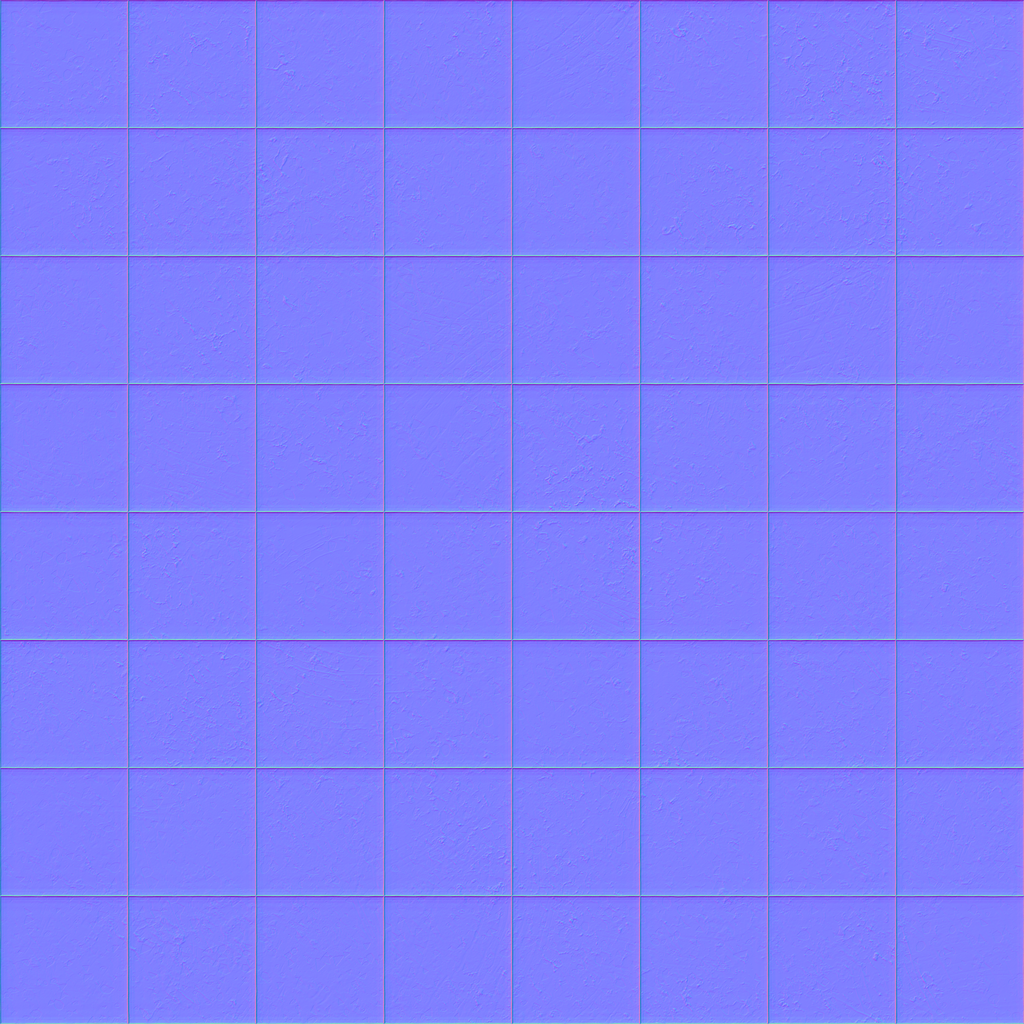
Texture map type: NormalDX